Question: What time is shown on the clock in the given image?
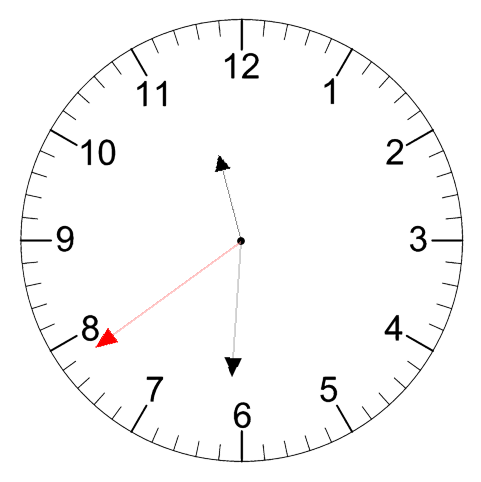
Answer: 11:30:39